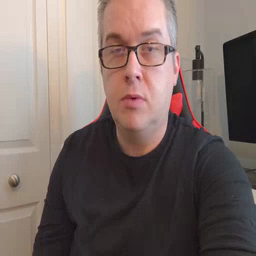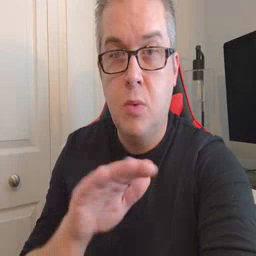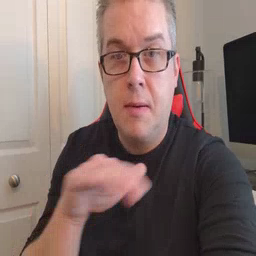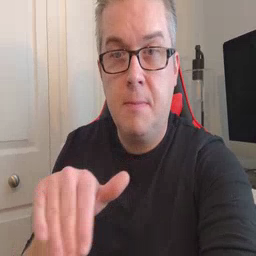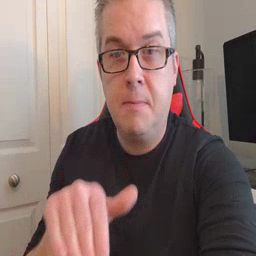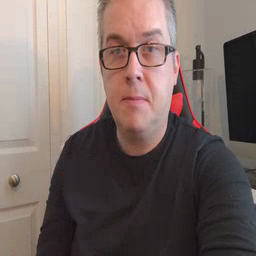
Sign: pool